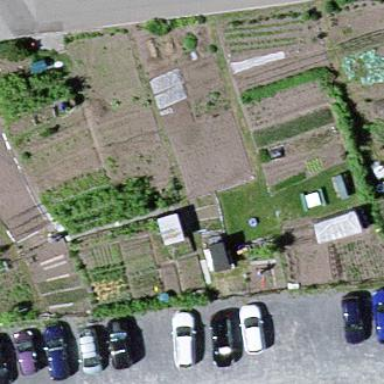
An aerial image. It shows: Allotments area.